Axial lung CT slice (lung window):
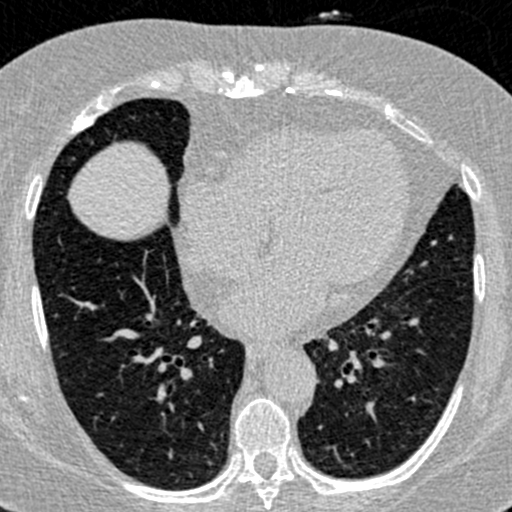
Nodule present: no